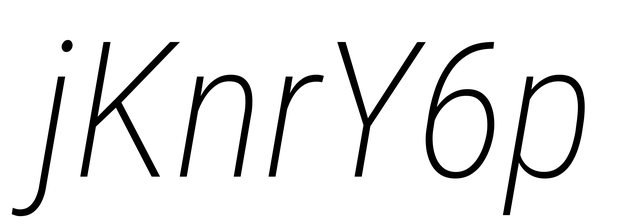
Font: Roboto-Italic_Condensed_ExtraLight_Italic